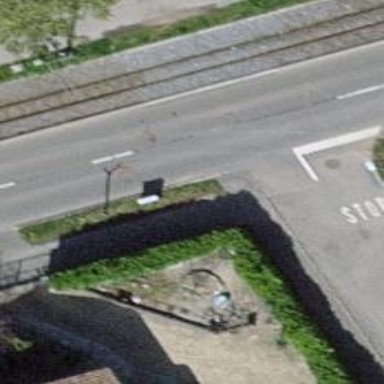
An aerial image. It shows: Hedge acting as barrier.